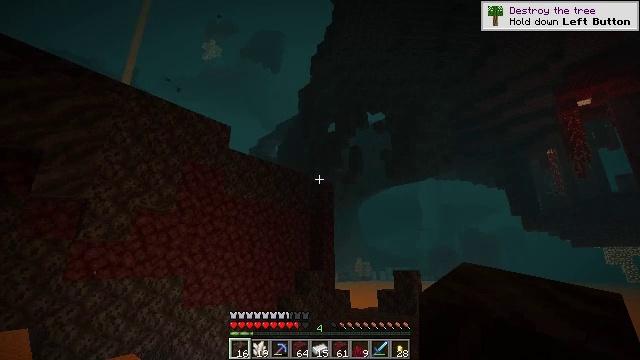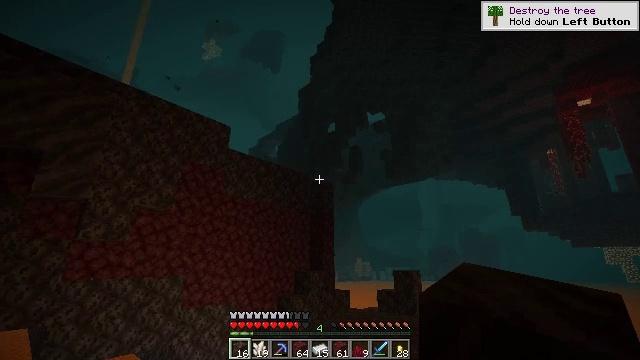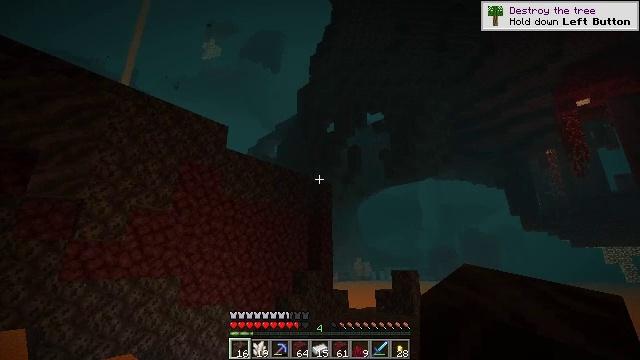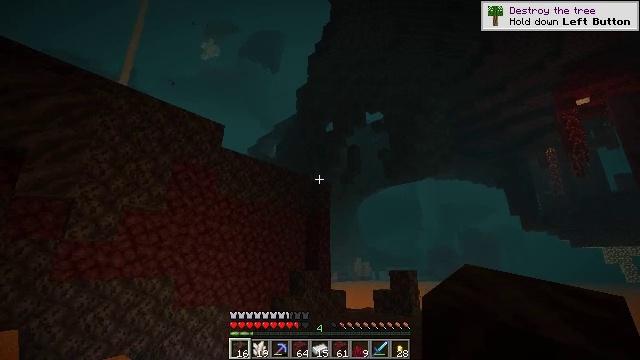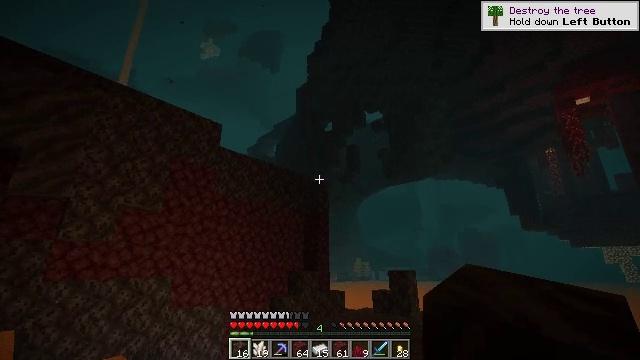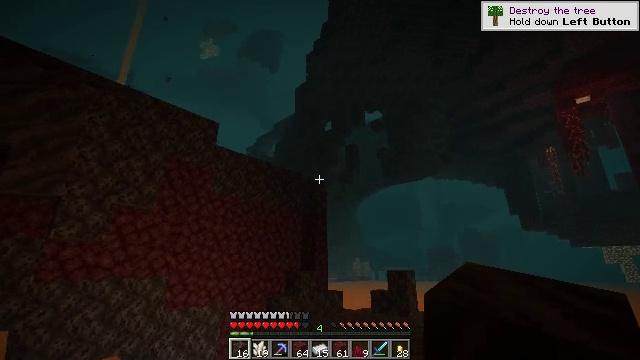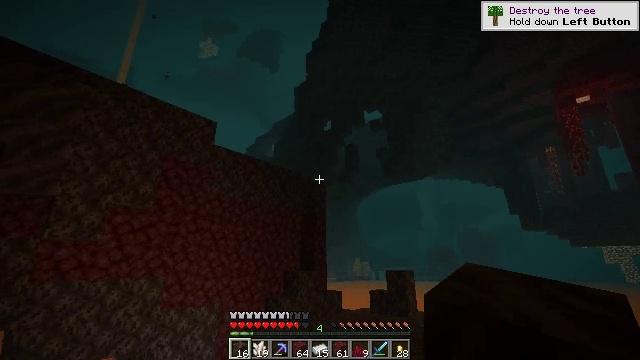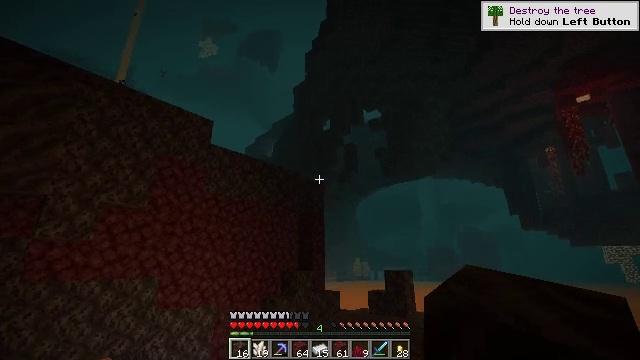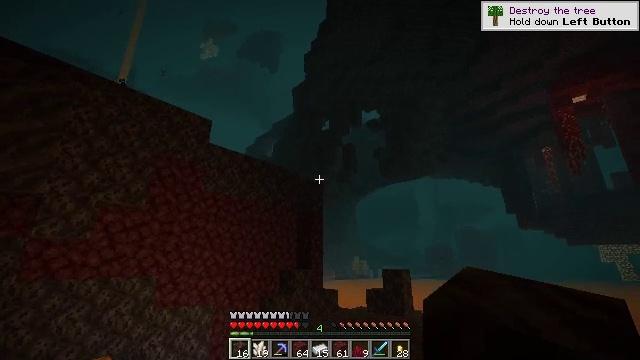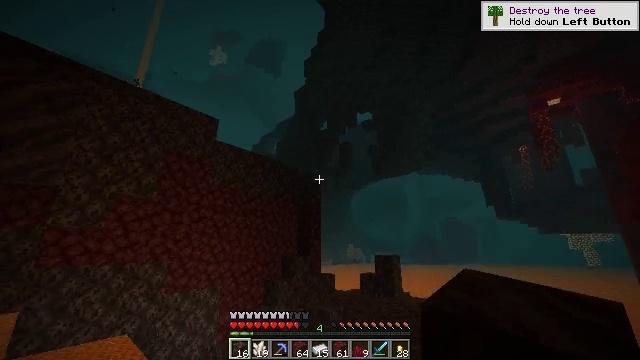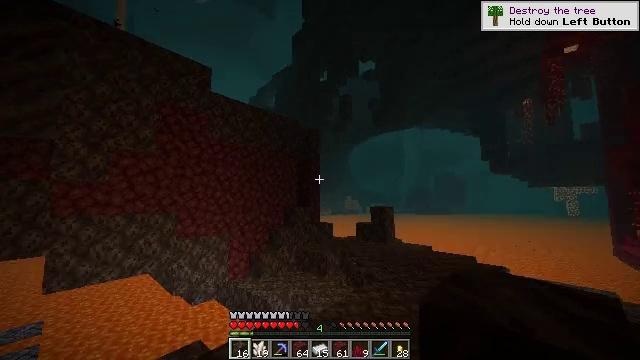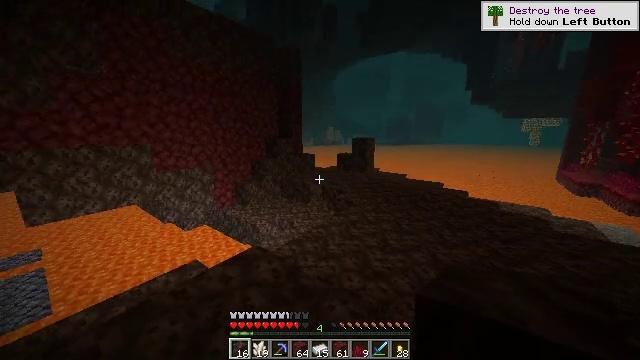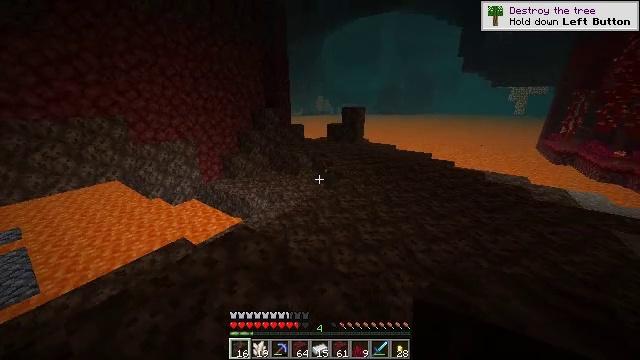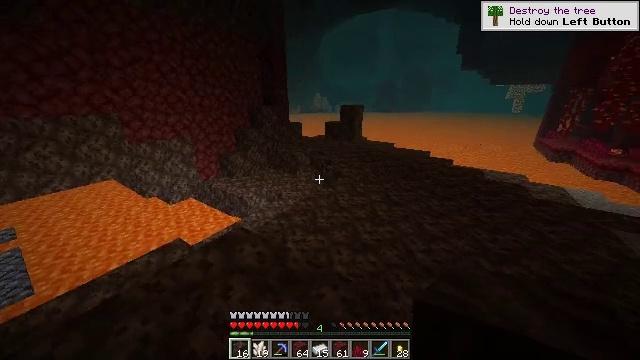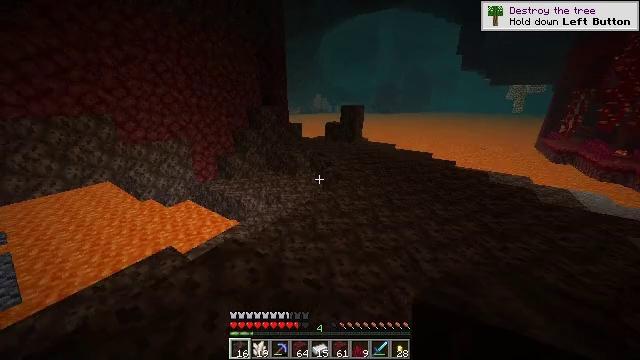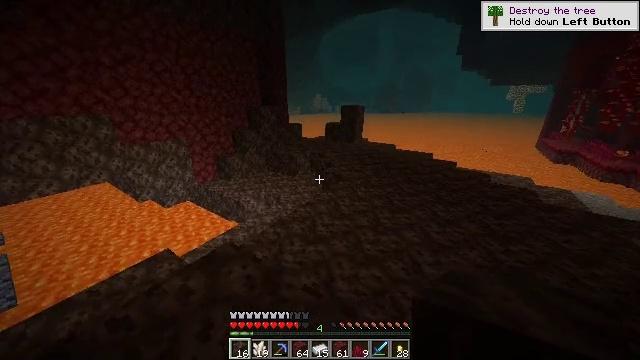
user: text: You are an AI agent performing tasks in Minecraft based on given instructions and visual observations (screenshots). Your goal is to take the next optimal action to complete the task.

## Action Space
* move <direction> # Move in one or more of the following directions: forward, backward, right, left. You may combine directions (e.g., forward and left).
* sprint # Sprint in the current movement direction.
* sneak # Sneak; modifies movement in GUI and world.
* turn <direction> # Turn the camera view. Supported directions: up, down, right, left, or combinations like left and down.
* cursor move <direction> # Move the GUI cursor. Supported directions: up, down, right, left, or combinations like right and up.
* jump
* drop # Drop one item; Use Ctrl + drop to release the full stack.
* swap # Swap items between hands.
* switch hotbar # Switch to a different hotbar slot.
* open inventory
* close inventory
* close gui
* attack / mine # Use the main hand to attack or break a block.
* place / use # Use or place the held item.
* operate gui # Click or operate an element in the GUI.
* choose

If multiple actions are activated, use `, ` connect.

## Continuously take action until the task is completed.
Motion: motion action
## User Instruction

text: Get rid of the soul fire.
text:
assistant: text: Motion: move right
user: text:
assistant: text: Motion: move forward and move right
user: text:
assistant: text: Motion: move forward and move right
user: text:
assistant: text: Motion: move forward and move right
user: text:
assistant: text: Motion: move forward and move right
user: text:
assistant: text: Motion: move forward and move right
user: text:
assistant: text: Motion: move forward and move right, sprint
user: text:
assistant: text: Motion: move forward, sprint
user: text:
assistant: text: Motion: move forward, sprint, turn down
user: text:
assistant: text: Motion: move forward, sprint, turn down
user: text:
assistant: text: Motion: move forward, sprint, turn right and down
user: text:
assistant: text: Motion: move forward, sprint, turn right and down
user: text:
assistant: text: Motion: move forward
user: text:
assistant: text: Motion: move forward
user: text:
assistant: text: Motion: move forward
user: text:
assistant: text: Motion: move forward
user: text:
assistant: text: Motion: move forward
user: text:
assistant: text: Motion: move forward
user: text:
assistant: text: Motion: move forward, sprint
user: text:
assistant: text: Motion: move forward, sprint
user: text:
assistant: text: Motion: move forward and move right, sprint
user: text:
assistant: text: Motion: move forward and move right, sprint
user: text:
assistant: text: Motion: move forward and move right, sprint
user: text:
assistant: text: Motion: move forward and move right, sprint, turn right and up
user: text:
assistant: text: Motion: move forward and move right, turn right and up
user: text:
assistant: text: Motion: move forward and move right, turn right and up
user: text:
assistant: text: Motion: move forward and move right
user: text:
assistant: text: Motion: move forward and move right, sprint
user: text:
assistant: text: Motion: move forward and move right, sprint, turn up
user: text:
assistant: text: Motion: move forward and move right, sprint